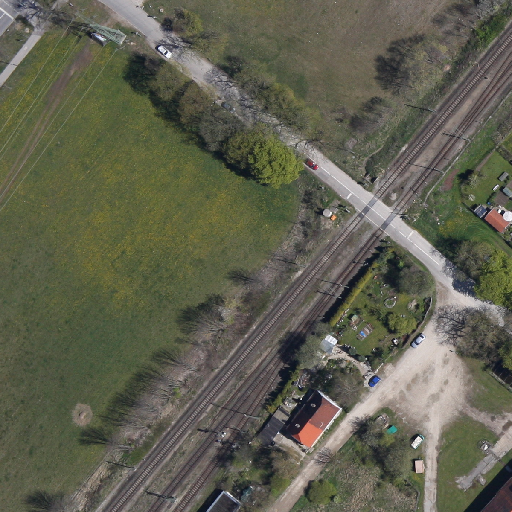
Referring expression: vehicle